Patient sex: F
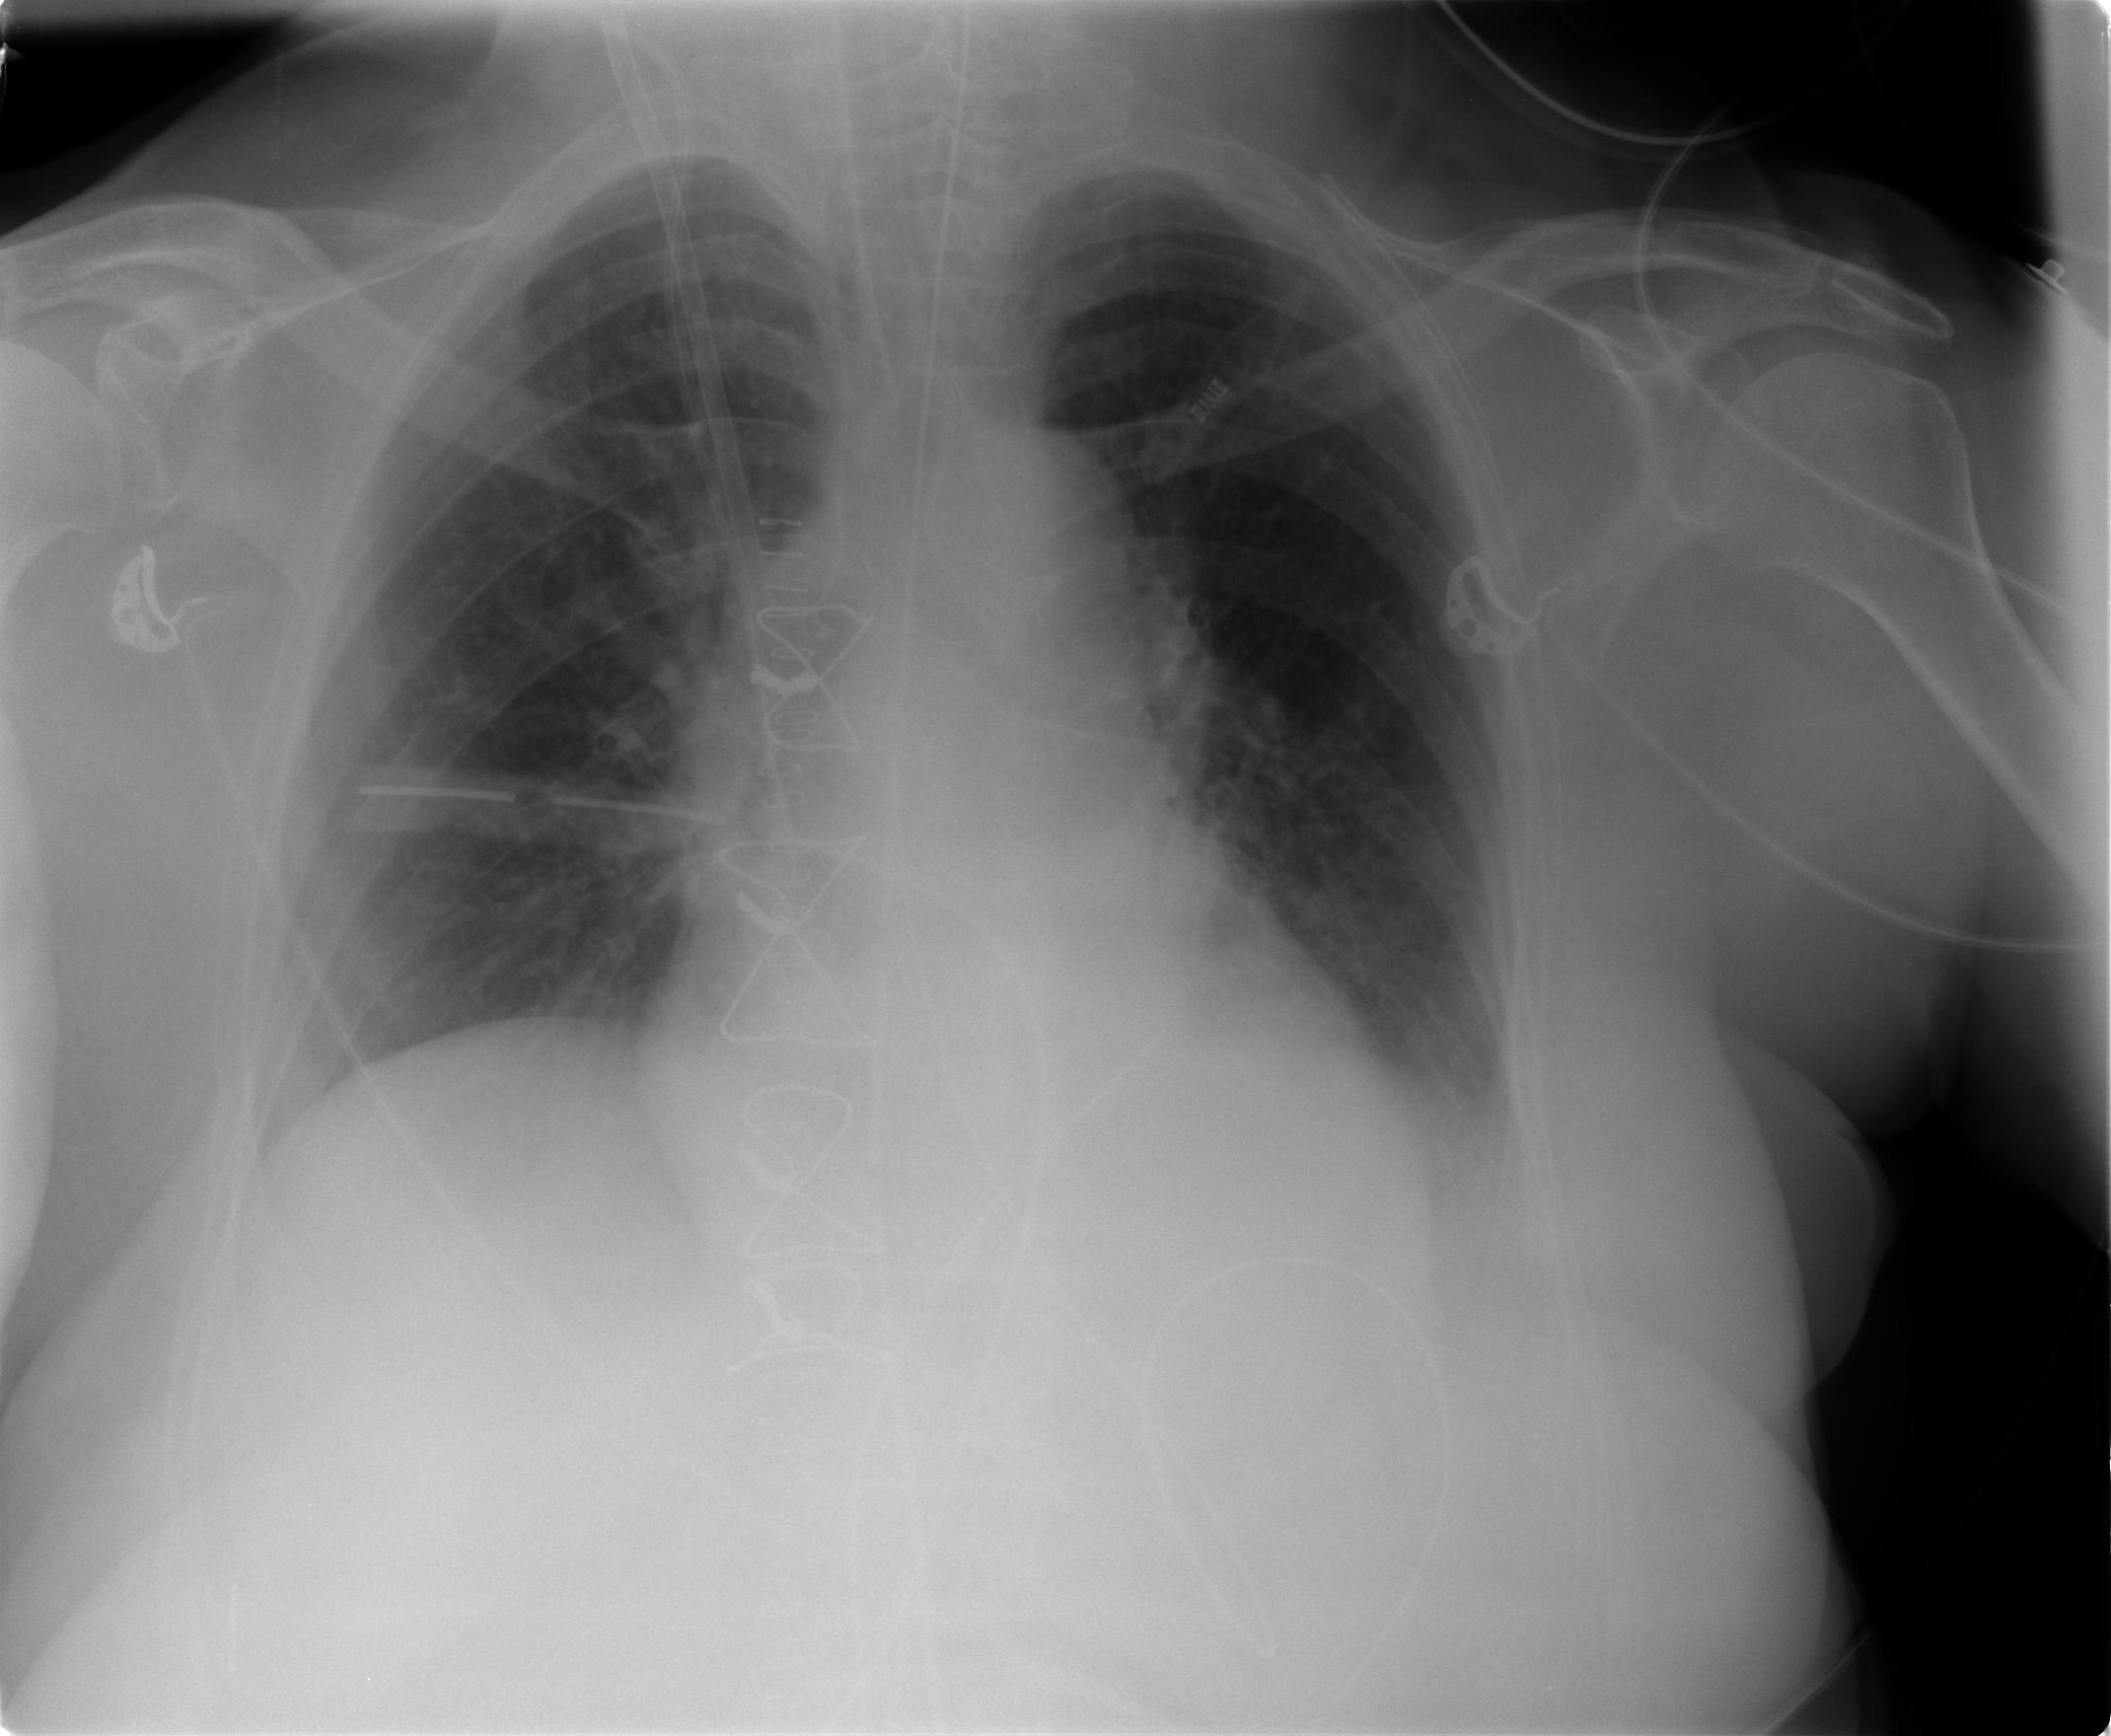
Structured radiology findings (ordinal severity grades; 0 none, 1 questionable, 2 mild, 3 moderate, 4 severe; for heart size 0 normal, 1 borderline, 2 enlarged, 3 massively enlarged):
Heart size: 0
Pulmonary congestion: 2
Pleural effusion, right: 0
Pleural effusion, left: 2
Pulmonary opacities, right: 0
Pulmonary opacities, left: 0
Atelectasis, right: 2
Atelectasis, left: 2